Question: I have a UILabel which autoresizes along with its parent view. The label has AdjustsFontSizeToWidth turned on and has a minimum text size of 0 - so basically it tries to fit all the text into whatever size the UILabel is.
The problem I am having is that vertically the text gets cut off. So yes, the label is adjusting its font size to the width of the label but the text is too tall for the label and thus some of the text is getting cut off.
Is there anyway to work around this so that all of the text, the full height and full width are shown?
I attach an image to show what I mean. The red box is the parent view, the purple box is the UILabel.
Thanks for your help.

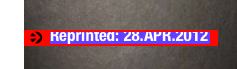
Answer: What you are adjusting automatically is the Width and not the Height. The Height is something you'll have to adjust manually based on the maximum font size you will use. If the maximum (assigned initial) font size fits in height, so will the smaller one's do, after they are automatically adjusted